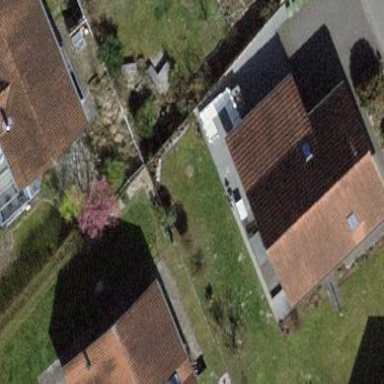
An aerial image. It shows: Building with tiled roof.